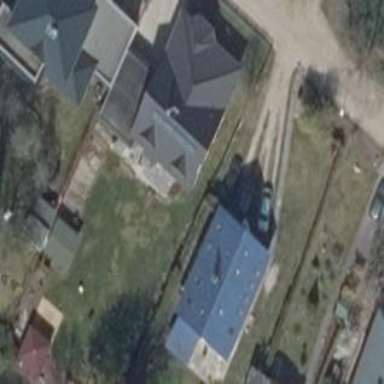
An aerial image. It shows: Detached building with gabled roof.